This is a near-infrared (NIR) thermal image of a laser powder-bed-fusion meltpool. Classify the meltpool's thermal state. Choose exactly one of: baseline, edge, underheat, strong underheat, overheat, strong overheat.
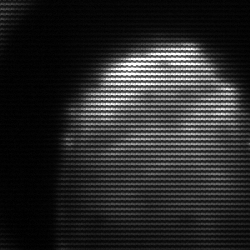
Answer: edge